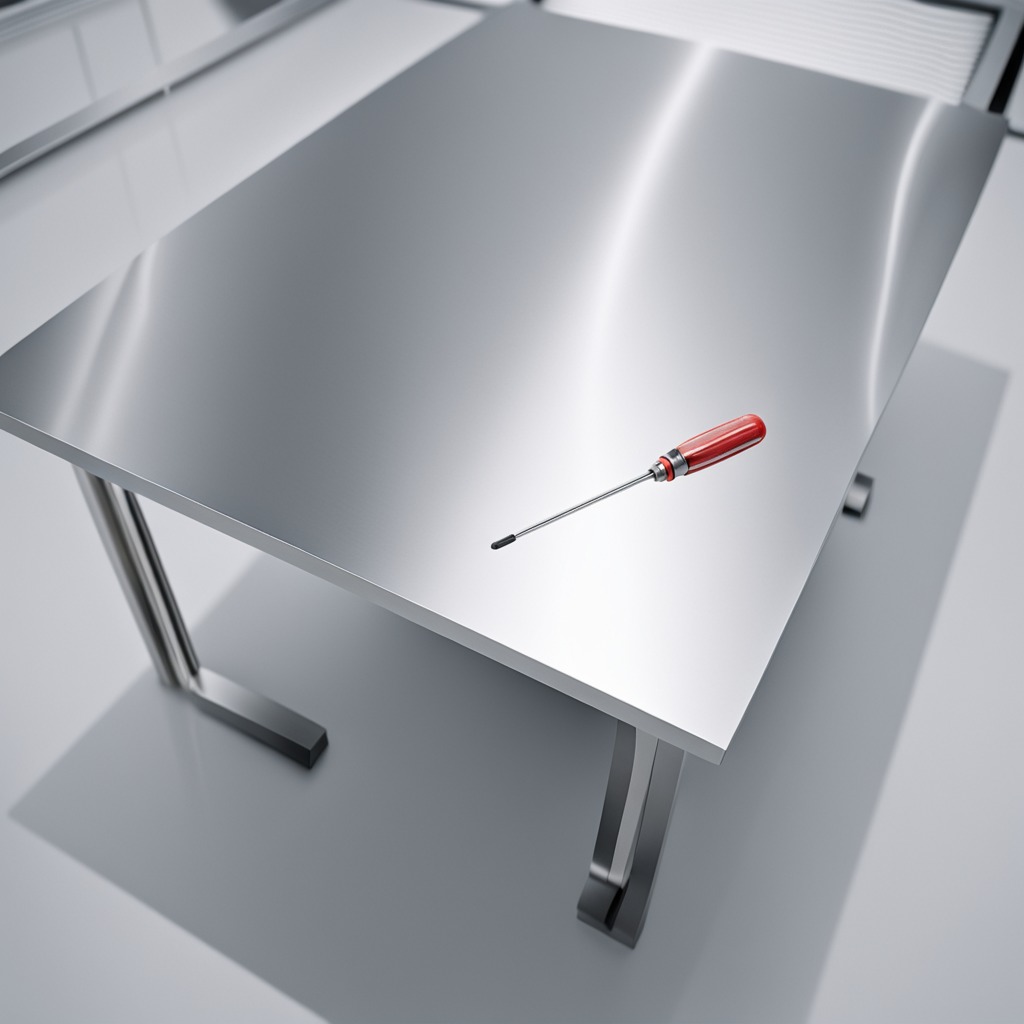
A screwdriver is lying on the stainless steel table in a high-end prototyping lab.